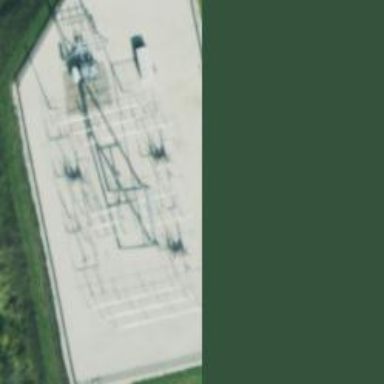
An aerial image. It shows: Switch for power supply.